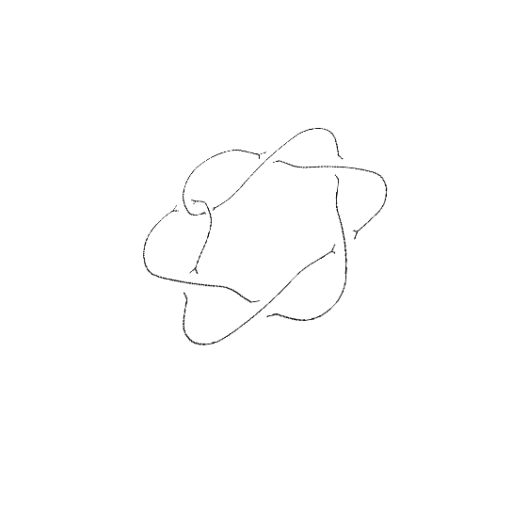
Crossing number: 7